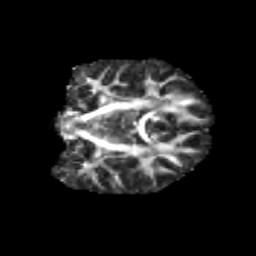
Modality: FA
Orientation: coronal
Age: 12
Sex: male
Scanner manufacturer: siemens
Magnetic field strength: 3 T
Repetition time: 3.8 s
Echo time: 0.07 s